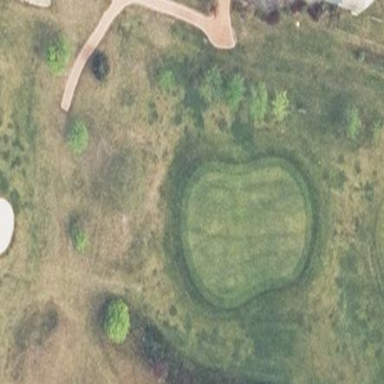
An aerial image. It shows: Golf green.